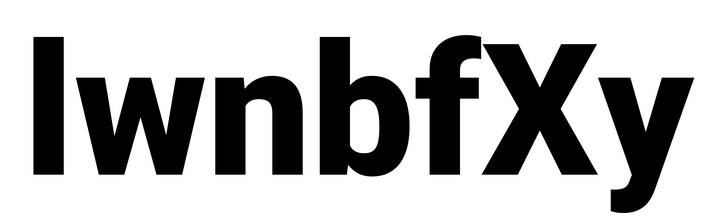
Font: Roboto_Black